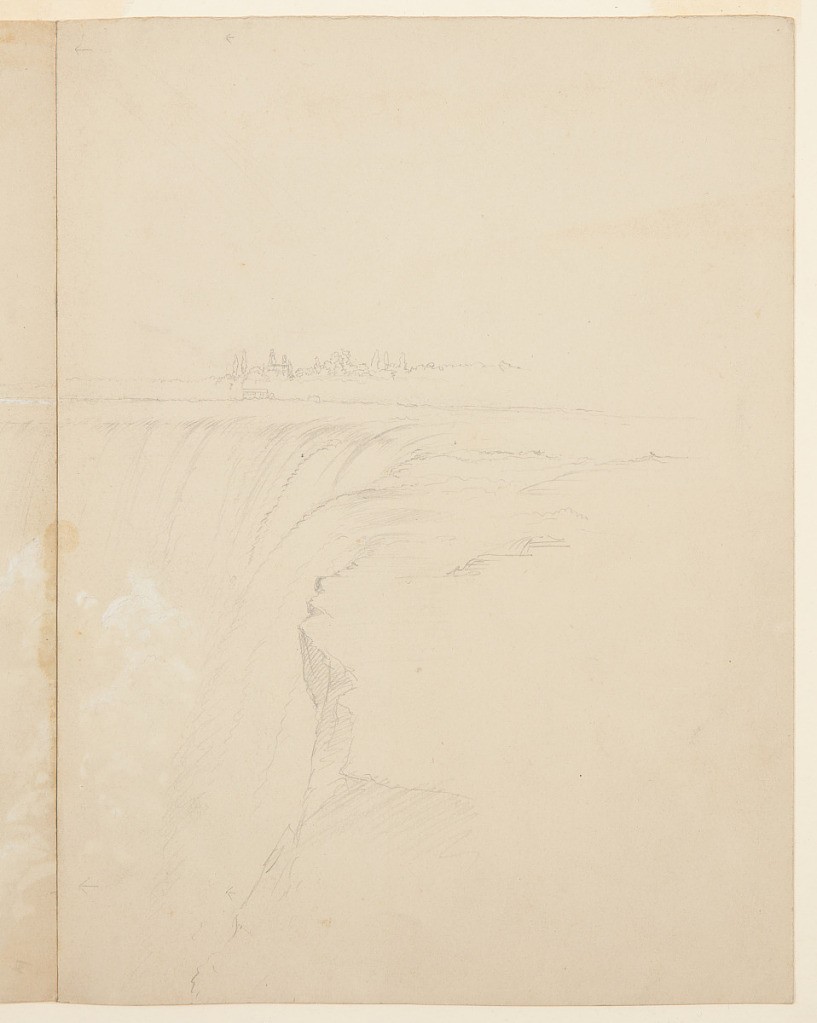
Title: Niagara Falls, Part Three
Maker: Frederic Edwin Church, American, 1826–1900
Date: probably September 1856
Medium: Graphite, brush and white gouache on off-white wove paper
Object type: Drawing
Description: Landscape sketch showing the third and final part of a panoramic view of Niagara Falls from the Canadian side. This description addresses the entire view, with the other portions continuing on 1917-4-721-a and -b. In the foreground, Table Rock is visible at lower right, with its craggy, serrated edge. From there, Horseshoe Falls curves from the foreground into the middle distance before extending horizontally across the scene to the heavily wooded Goat Island at left. Terrapin Tower is visible just before this billowing mass of vegetation. Voluminous ribbons of speeding water cascade off the edge of the Falls, simultaneously churning up the frothing waters below and kicking up a plume of mist. Across Goat Island, in the distance at left, the American Falls are included. Multiple spires and buildings of the town of Niagara Falls in New York are visible just beyond the American Falls in the background at left. In the background at right, the heavily wooded Canadian shore of the Niagara River is shown with sporadic structures as it extends into the distance, before vanishing. The lower portions of a double rainbow are faintly visible at far left and far right before arching out of view along the upper margin.